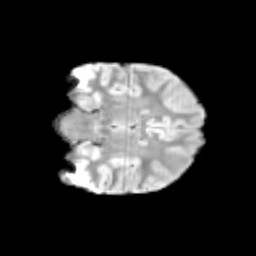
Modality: T2w
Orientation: coronal
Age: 9
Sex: male
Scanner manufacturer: siemens
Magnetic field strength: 3 T
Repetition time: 3.8 s
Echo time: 0.07 s